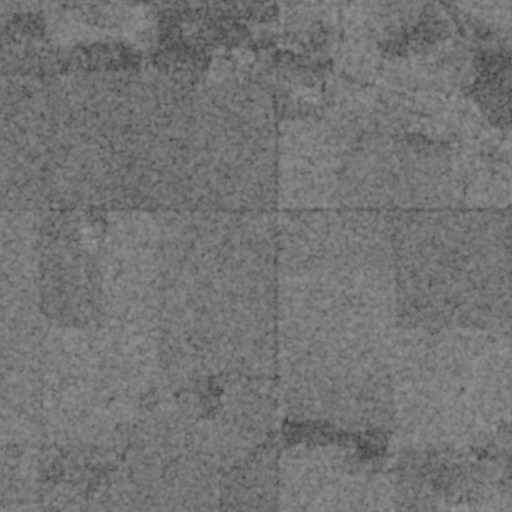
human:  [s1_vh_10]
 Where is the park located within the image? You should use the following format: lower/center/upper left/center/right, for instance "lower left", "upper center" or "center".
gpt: The park is located in the lower center of the image.
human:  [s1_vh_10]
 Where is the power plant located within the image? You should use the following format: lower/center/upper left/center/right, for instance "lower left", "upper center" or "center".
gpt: There is no power plant in the image.

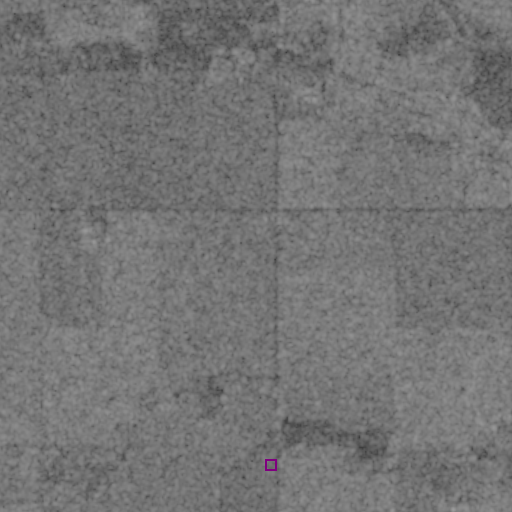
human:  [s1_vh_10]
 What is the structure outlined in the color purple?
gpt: The structure outlined in purple is a park.
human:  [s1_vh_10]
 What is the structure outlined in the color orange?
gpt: There is no orange outline.